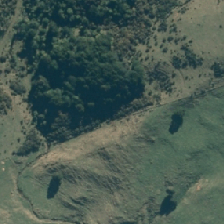
Land cover: indigenous_forest